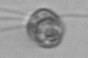
Label: flagellate_morphotype1